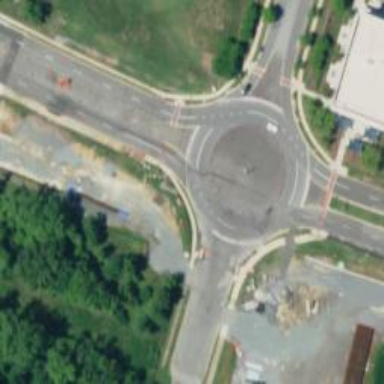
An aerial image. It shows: Tertiary road leading to roundabout junction.